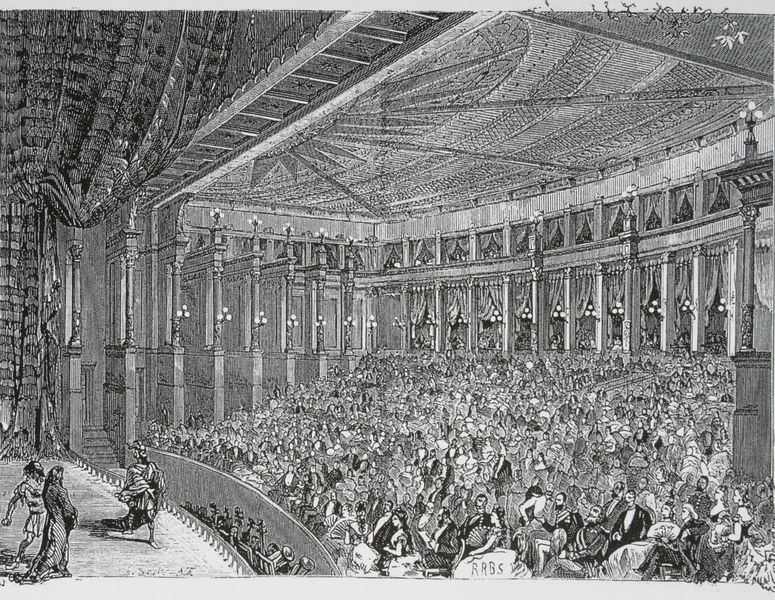
Titel: Wagners Festspielhaus in Bayreuth anlässlich der Eröffnung mit der ersten Gesamtaufführung der Tetralogie "Der Ring des Nibelungen"
Standort: (Seriendruck)
Schlagwörter: weiß, menschen, damen, frankreich, frau, grau, holz, lampen, licht, lichter, männer, schwarz, skizze, säulen, tür, zeichnung, fächer, masse, menge, anzug, architektur, mensch, vorhang, sonne, haare, decke, klassizismus, aufführung, bühne, instrumente, musik, musiker, oper, orchester, publikum, theater, england, deutschland, spanien, ansicht, perspektive, notenpult, parkett, zuschauer, grafik, graphik, auftritt, beleuchtung, loge, opernhaus, orchestergraben, proszenium, rang, saal, vorführung, vorstellung, treppe, gardine, verkleidung, vorhänge, robe, logen, ränge, schauspiel, zuschauerraum, eingang, münchen, strahlen, druck, druckgraphik, stich, faust, volk, kapitelle, darsteller, reihen, gesims, sänger, dramatik, historismus, graben, geschosse, rampe, schauspieler, kupferstich, drama, schauspielerin, sitzreihen, stick, gärtnerplatz, thater, dirigent, fußball, plafond, hamlet, akteure, bühnenboden, heilmann, littmann, lleuchten, poper, schauspiehaus, volkstheater, 19.jahrhundert, theatergraben, lanpen, vortslleung, schauspeiler, strhalen, rodierung, shakpespeare, logen#